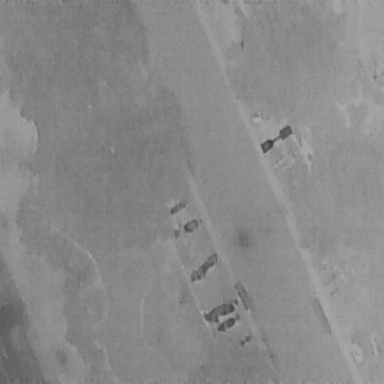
There are six Bicycles in the infrared image.